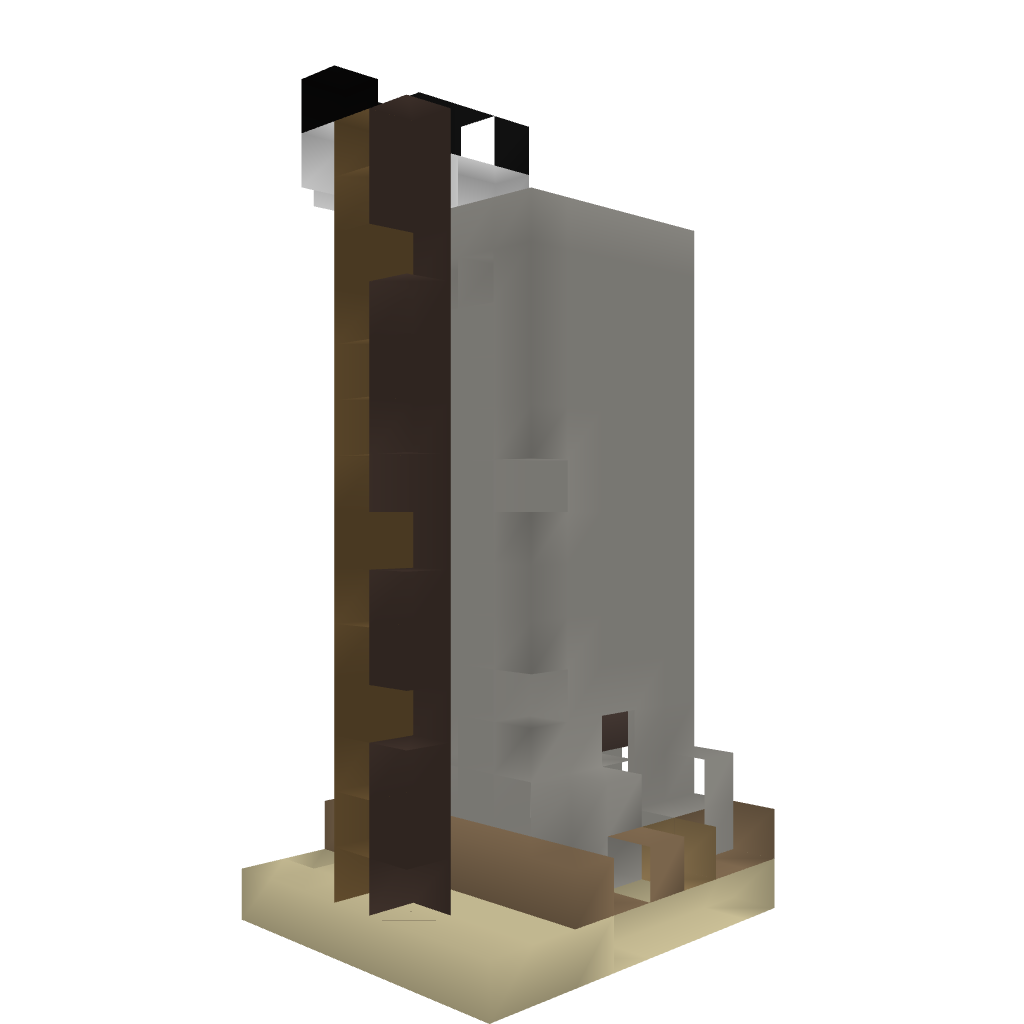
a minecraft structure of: Zombie Sorter